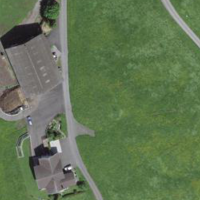
EUNIS habitat code: 24
Species observed at this site:
Sonchus asper